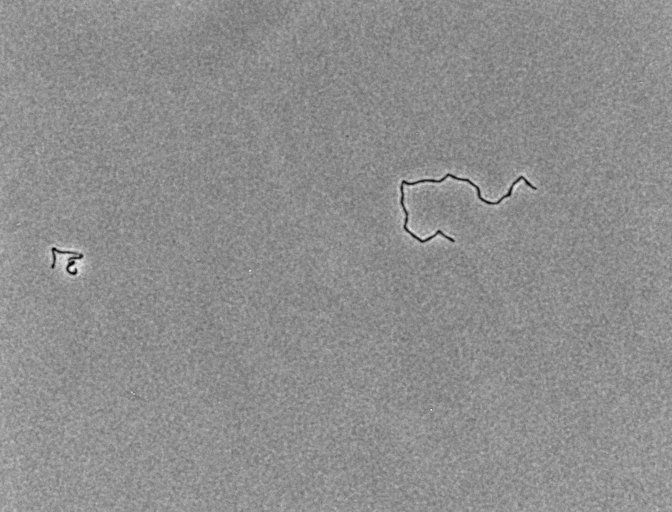
Phase contrast microscopy, 20x objective, 3 h incubation